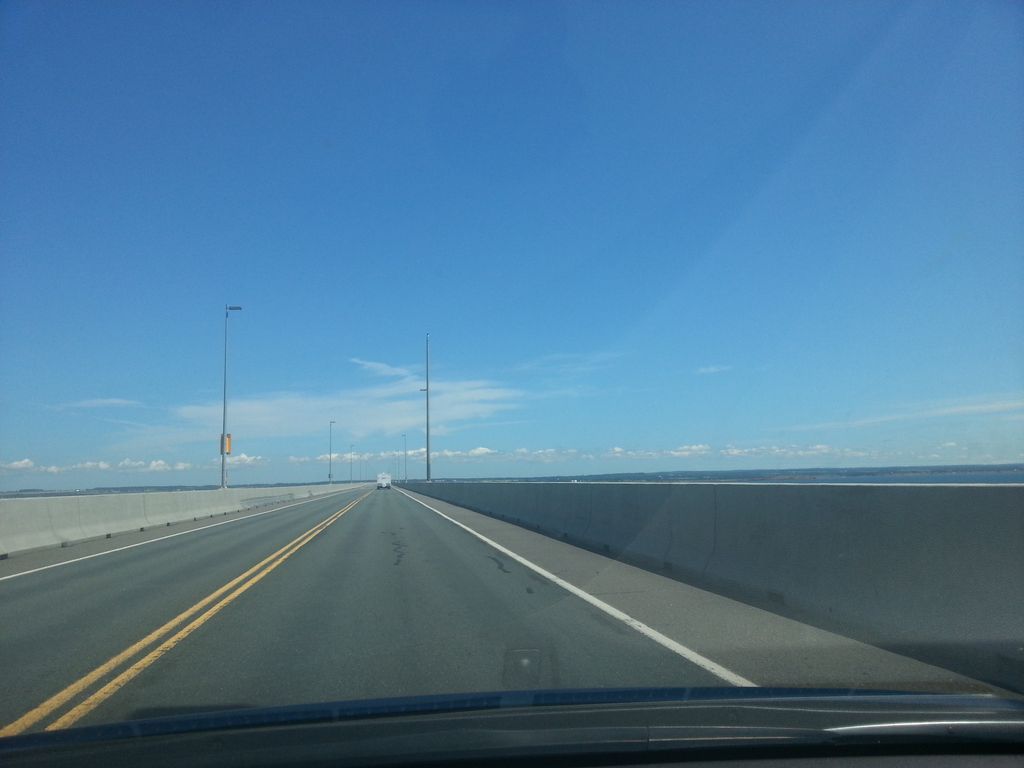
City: charlottetown